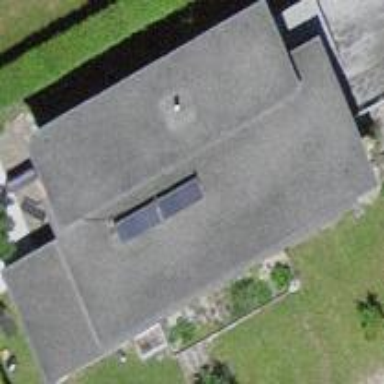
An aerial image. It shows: Detached building with flat roof.